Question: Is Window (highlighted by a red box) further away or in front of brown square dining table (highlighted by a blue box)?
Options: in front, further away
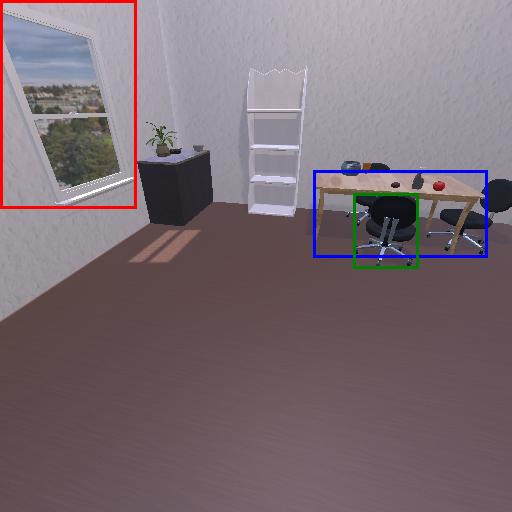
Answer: in front